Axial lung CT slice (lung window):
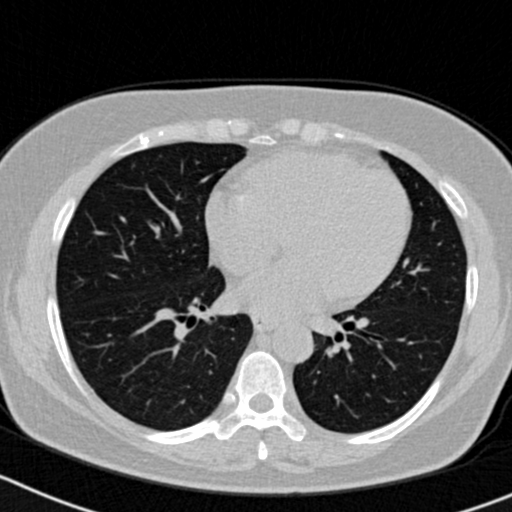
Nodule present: no